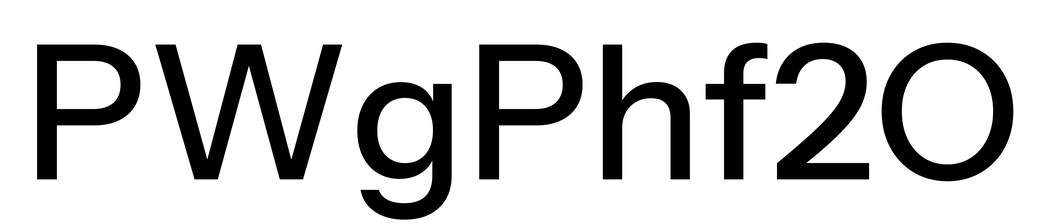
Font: InstrumentSans_Medium